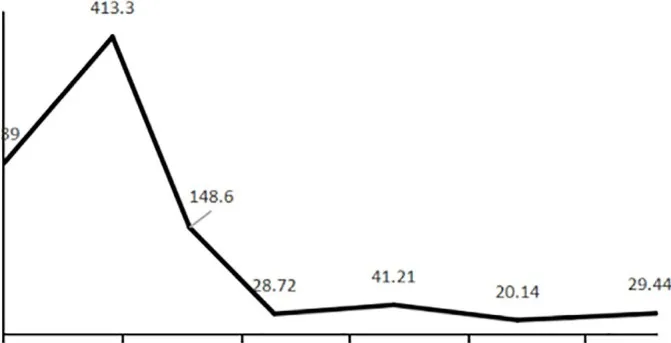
The tumor markers after treatment with Herceptin combined with chemotherapy. CA125.
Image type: pathology (immunostaining)